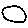
Label: circle